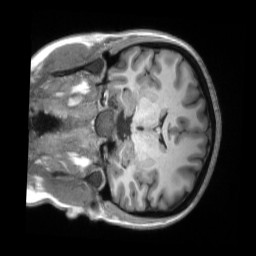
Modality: T1w
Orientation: coronal
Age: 30
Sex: female
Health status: ill
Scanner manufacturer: siemens
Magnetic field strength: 3 T
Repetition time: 2.2 s
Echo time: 0.00157 s